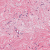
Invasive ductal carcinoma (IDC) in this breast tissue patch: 0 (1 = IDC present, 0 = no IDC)